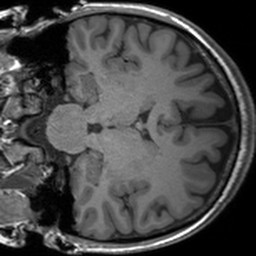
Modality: T1w
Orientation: coronal
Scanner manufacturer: siemens
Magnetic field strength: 3 T
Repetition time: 1.54 s
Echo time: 0.00234 s